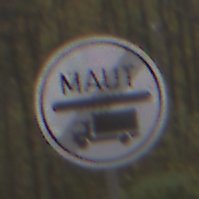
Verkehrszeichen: EndeMautpflicht
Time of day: MorningAfternoon
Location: Outdoor (Nature)
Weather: Overcast
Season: Autumn
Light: Natural